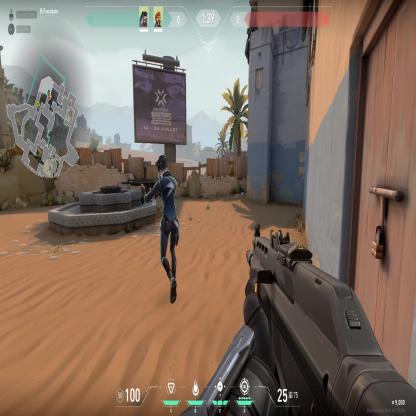
Label: teammate